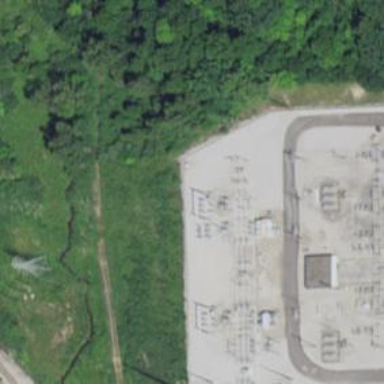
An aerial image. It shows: Switch used for power control.